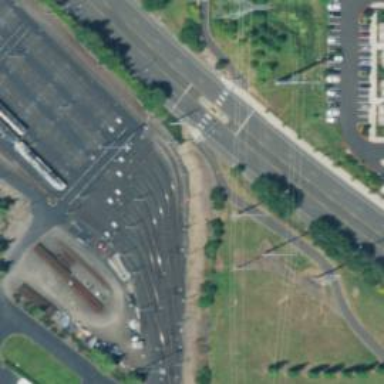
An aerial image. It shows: Light rail yard with electrified contact lines.